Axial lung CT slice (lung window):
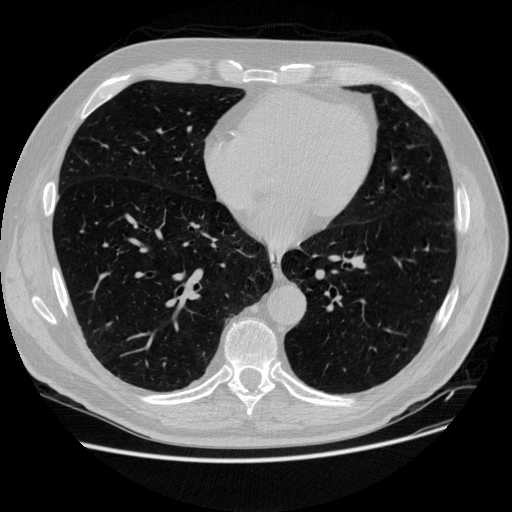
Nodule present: no